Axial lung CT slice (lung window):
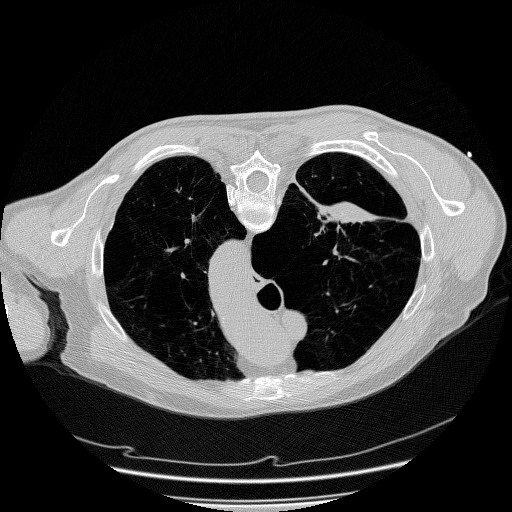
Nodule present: no